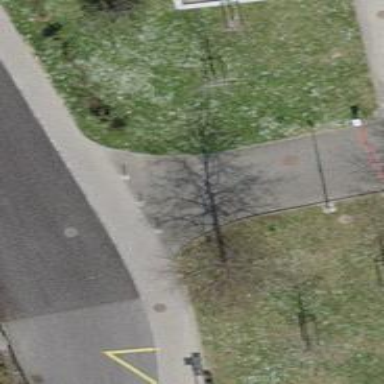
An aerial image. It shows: Bollard.